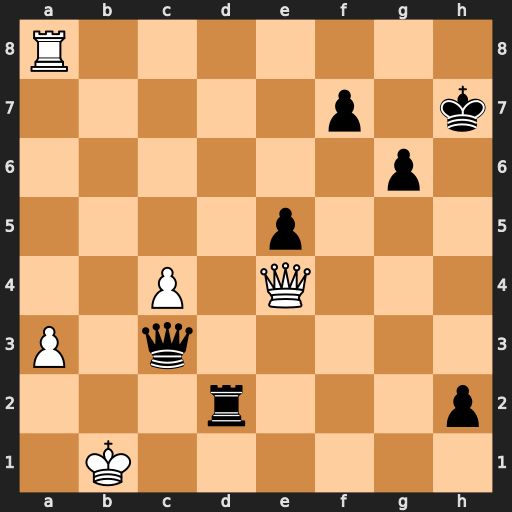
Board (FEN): R7/5p1k/6p1/4p3/2P1Q3/P1q5/3r3p/1K6
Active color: w
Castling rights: -
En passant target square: -
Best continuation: Qh4+ Kg7 Qh8#